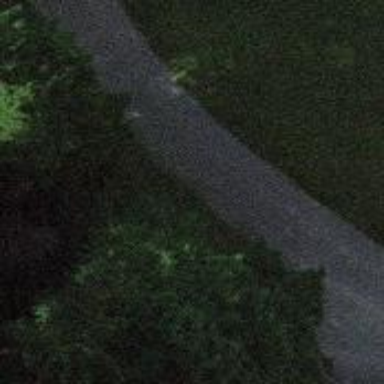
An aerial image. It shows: Unclassified road with grade1 track type.